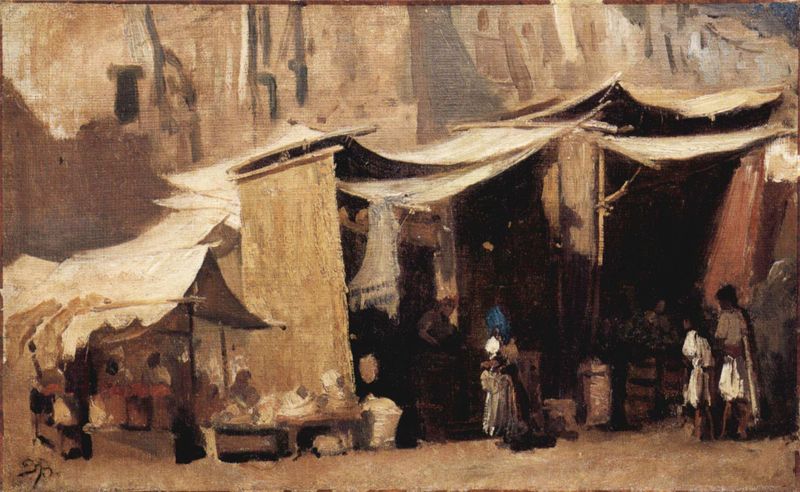
Titel: Straßenszene in Algier
Künstler: Frank Buchser
Standort: Schweiz
Institution: Privatsammlung
Schlagwörter: blau, dunkel, felsen, schatten, weiß, aquarell, frauen, gelb, landschaft, menschen, ocker, sand, stadt, braun, fenster, frau, grau, hell, hintergrund, kleid, licht, männer, schwarz, skizze, strasse, zeichnung, dach, dame, gebäude, haus, tuch, beige, leute, meschen, symbolismus, wand, arm, stein, signatur, öl, bach, erde, häuser, hütte, sonne, boden, realismus, stoff, stoffe, tücher, händler, kind, höhle, genre, handel, kinder, erdig, kopfbedeckung, magd, segel, kisten, naturalismus, süden, röcke, studie, lehm, abstrakt, afrika, creme, farben, gebirge, wüste, dorf, dächer, hütten, geschäfte, läden, markt, figuren, romantik, korb, tor, unscharf, oase, wände, eingang, stangen, verkauf, verkäufer, zigeuner, burg, bla, orient, jungs, festung, asien, monogramm, leinwand, stand, fass, karton, gemäuer, arabisch, mauern, reise, kopftücher, siedlung, stadtmauer, baldachin, stapel, kaufen, balu, fässer, stange, verkaufen, armut, arabien, behälter, marokko, turbane, tuche, tunis, zelt, zelte, textilien, verschlag, ägypten, baracke, lager, ware, mägde, delacroix, zeltdach, planen, raun, iss, buden, marktstände, stände, verkaufsstände, einkaufskorb, verdeck, handeln, waren, basar, bazar, bude, beduinen, zeltdächer, nordafrika, felswände, afrikanisch, schneider, tunesien, stoffbahnen, algerien, normaden, marroko, algier, budn, felsenwohnungen, stoffdächer, nschen, ens, rkt, dig, un, afrike, amut, provisorisch, blauer hut